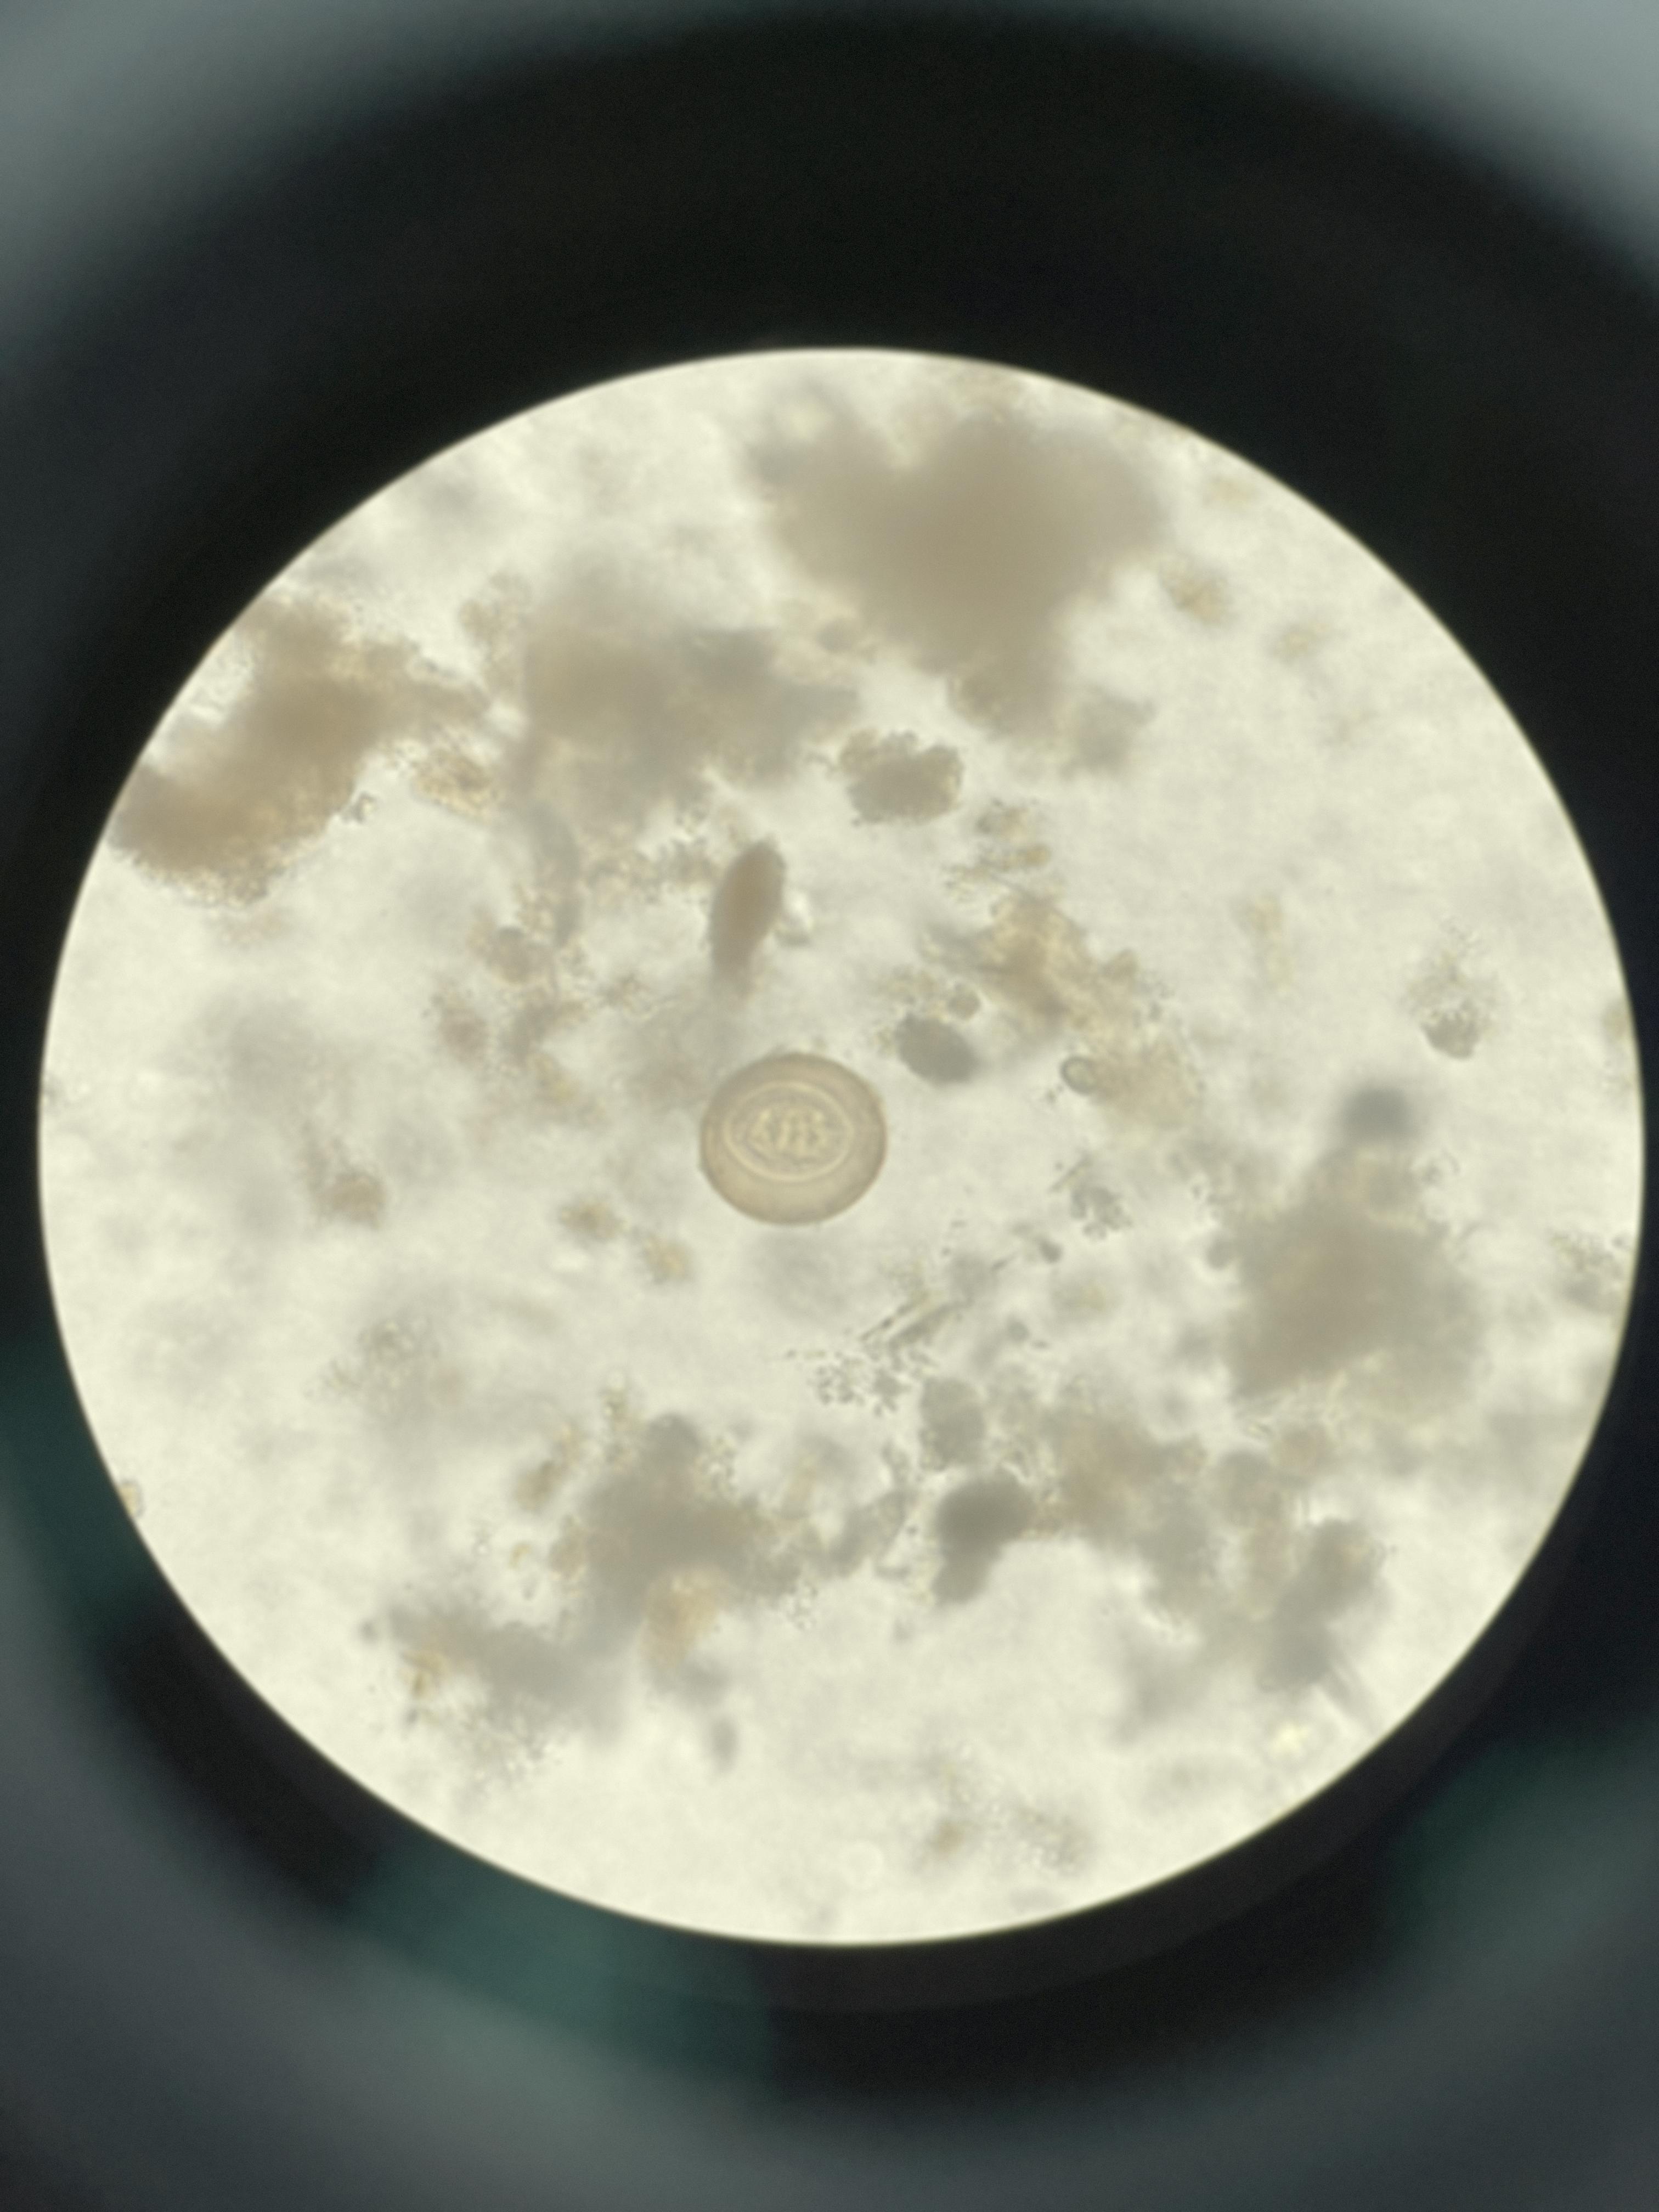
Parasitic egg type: Hymenolepis diminuta